九年级 · 解析几何
已知函数 $y=x^{2}-6 x+5$ 的部分图象（如图), 满足 $y<0$ 的 $x$ 的取值范围是 $\qquad$ .

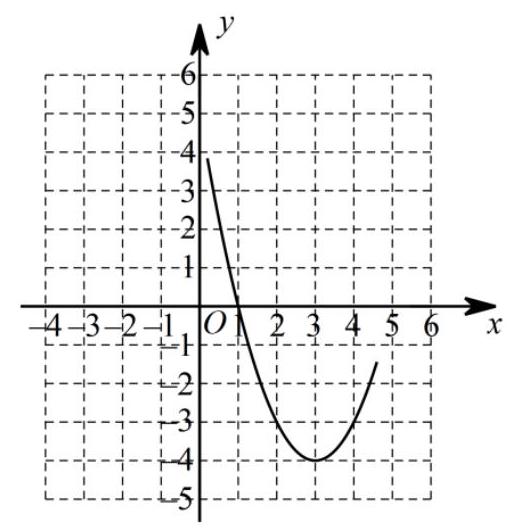
答案:  $1<x<5$

解析: 首先由图象可求得该抛物线与 $x$ 轴的另一个交点的横坐标, 再根据图象即可求解.

【详解】解: 由 $y=x^{2}-6 x+5$, 当 $x=0$ 时, $x^{2}-6 x+5=0$

解得: $x_{1}=1, x_{2}=5$

$\therefore$ 该拋物线与 $x$ 轴的交点的横坐标 1,5 ,

$\because$ 该抛物线的开口向上,

$\therefore$ 当 $y<0$ 时, $x$ 的取值范围是 $1<x<5$,

故答案为: $1<x<5$.

【点睛】本题考查了二次函数的图象和性质, 从图象中获取相关信息是解决本题的关键.